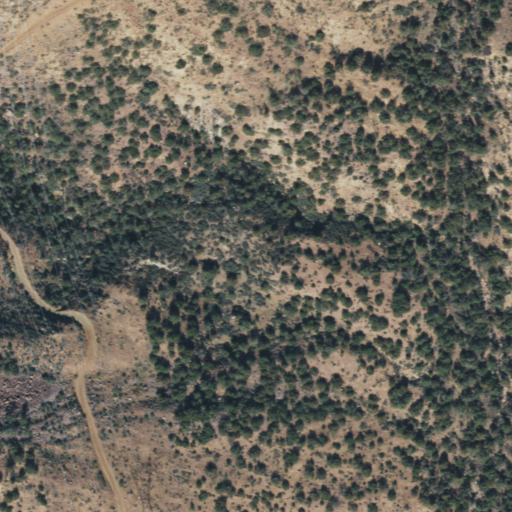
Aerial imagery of valley in Arizona named Moonshine Gulch containing only shrub